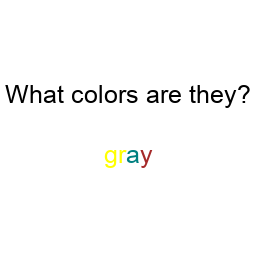
Color: yellow, yellow, teal, brown
Color name shown: gray
Background color: white
Question text color: black